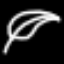
Label: leaf